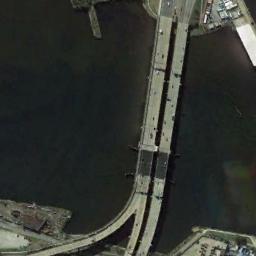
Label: bridge